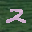
Label: 2